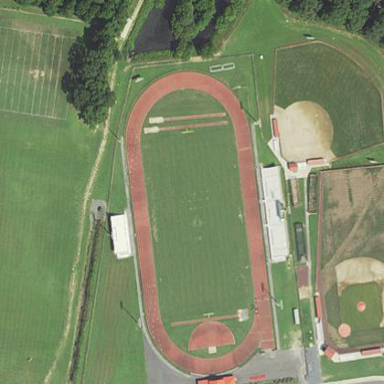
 providing leisure land for sports activities."